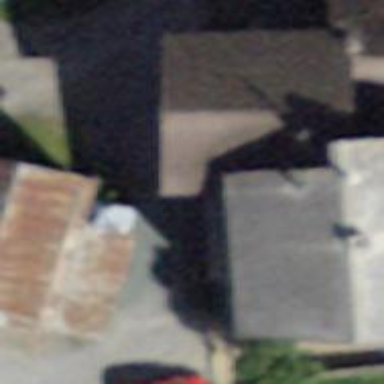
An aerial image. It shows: Simple and straightforward house.